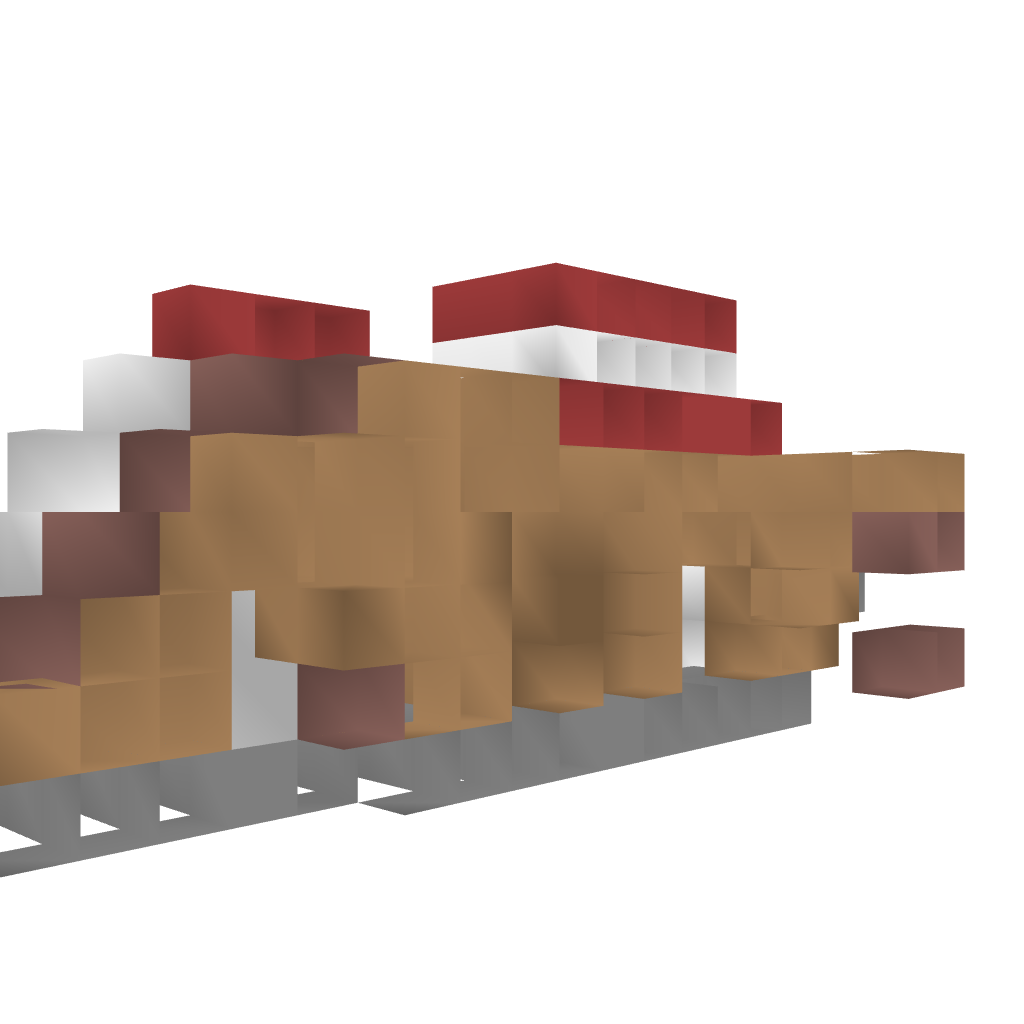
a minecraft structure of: Clone Gunship bad low quality